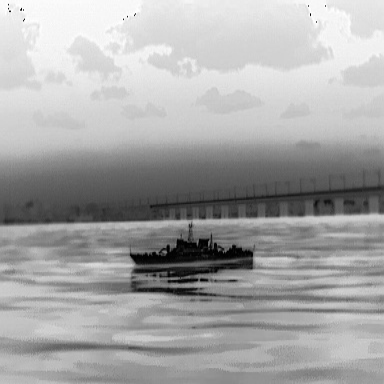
There is a warship in the infrared image.